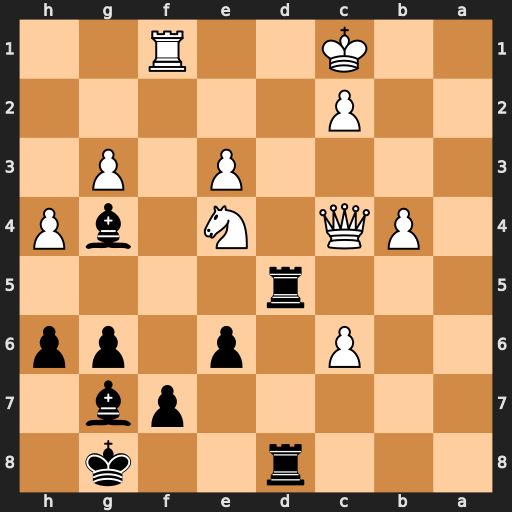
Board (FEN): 3r2k1/5pb1/2P1p1pp/3r4/1PQ1N1bP/4P1P1/2P5/2K2R2
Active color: b
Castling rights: -
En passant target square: -
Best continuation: Rd1+ Rxd1 Rxd1#